Aerial crown-view tile of a tropical tree (Barro Colorado Island, Panama), acquired 20241216:
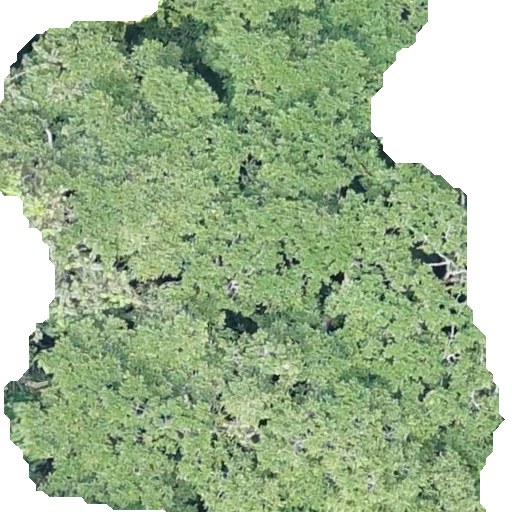
Species: Ficus insipida
GBIF accepted scientific name: Ficus insipida
Crown area: 393.486 m²